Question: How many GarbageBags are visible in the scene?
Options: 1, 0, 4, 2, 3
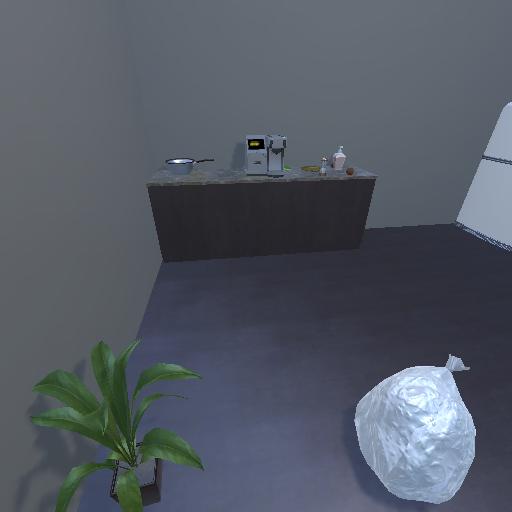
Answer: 1